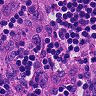
Metastatic tissue present: no